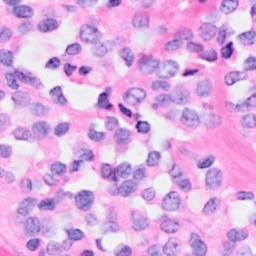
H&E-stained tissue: Breast